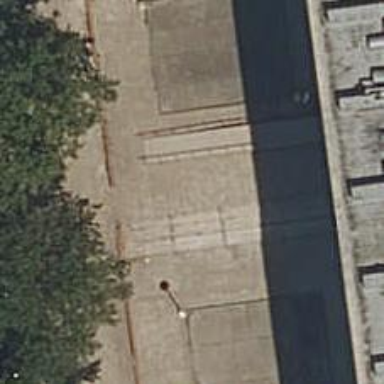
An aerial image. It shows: Footway made of concrete plates.